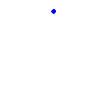
Particle: proton